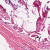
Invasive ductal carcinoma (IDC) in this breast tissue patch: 0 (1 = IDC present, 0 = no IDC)